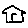
Label: house